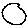
Label: moon